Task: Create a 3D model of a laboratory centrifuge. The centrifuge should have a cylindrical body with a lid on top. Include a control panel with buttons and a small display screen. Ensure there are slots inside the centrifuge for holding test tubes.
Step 53:
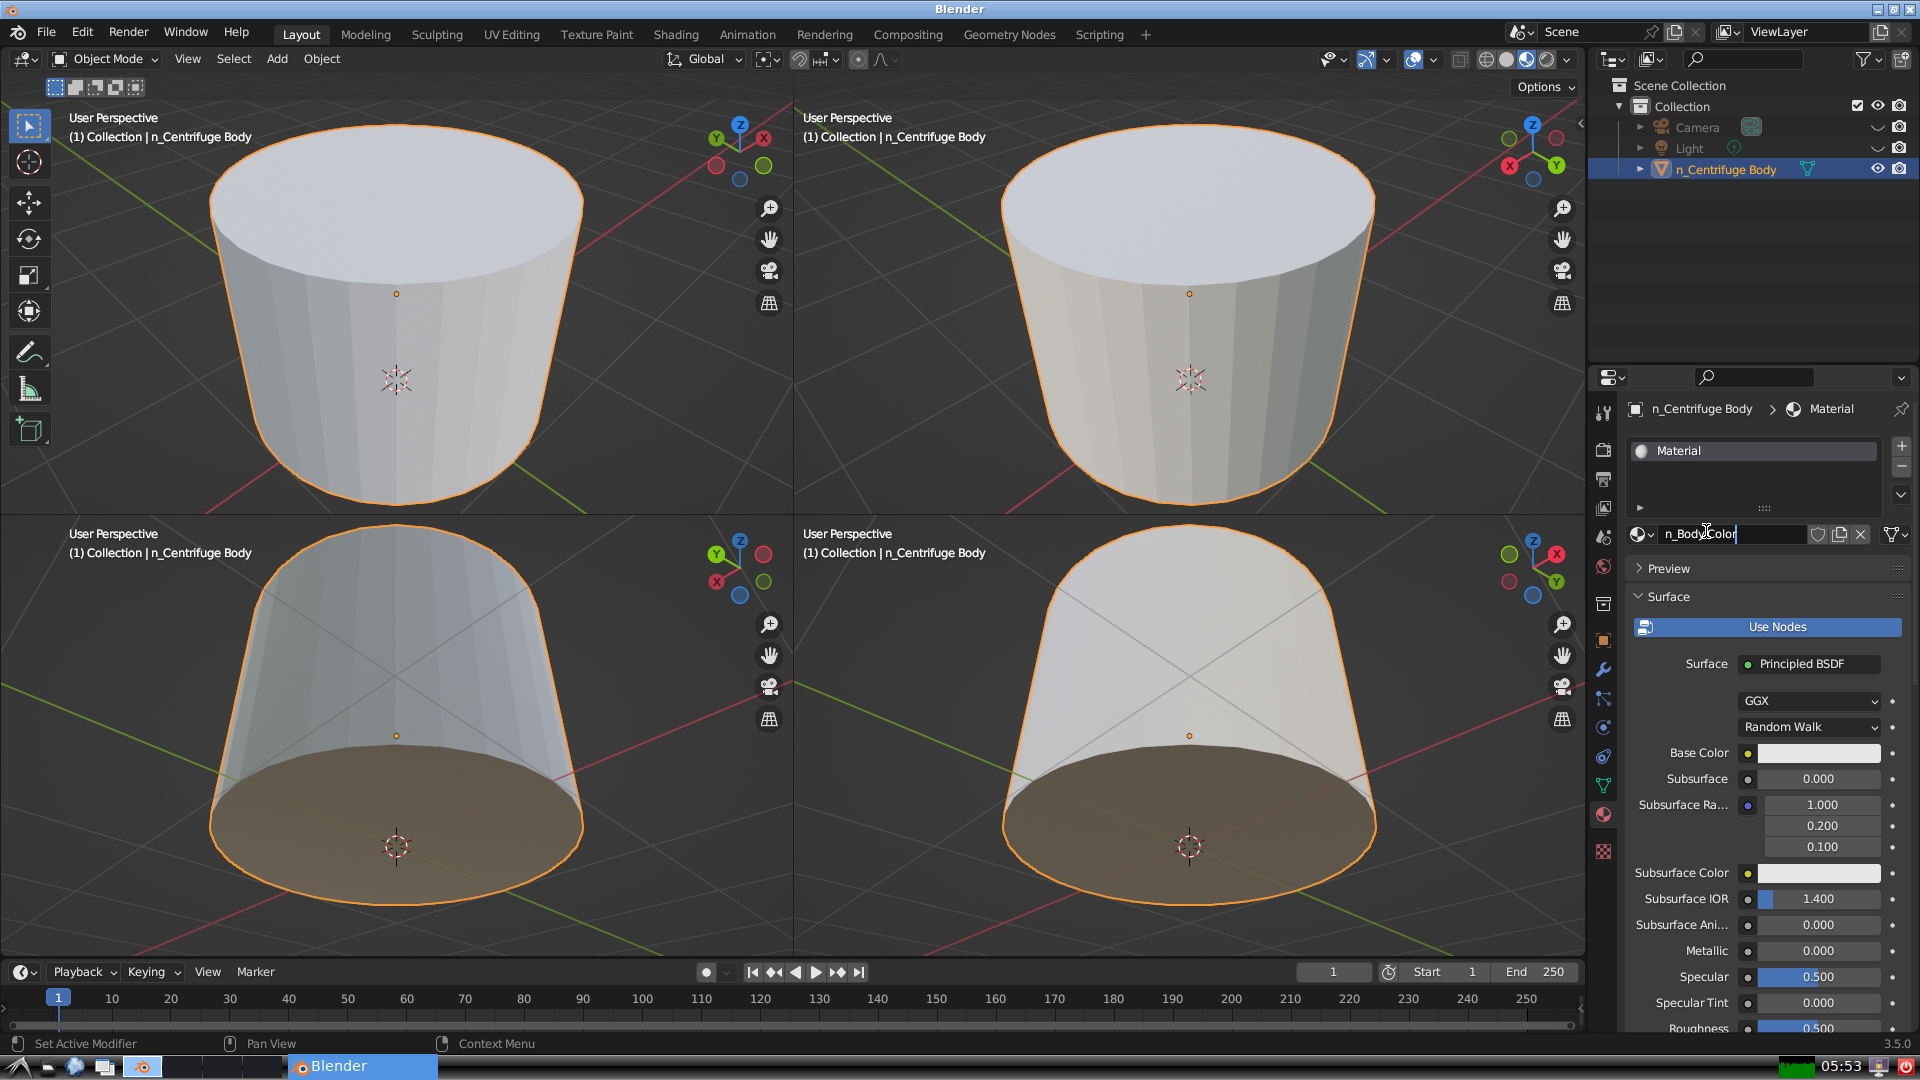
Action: {"key_press": ['Return']}